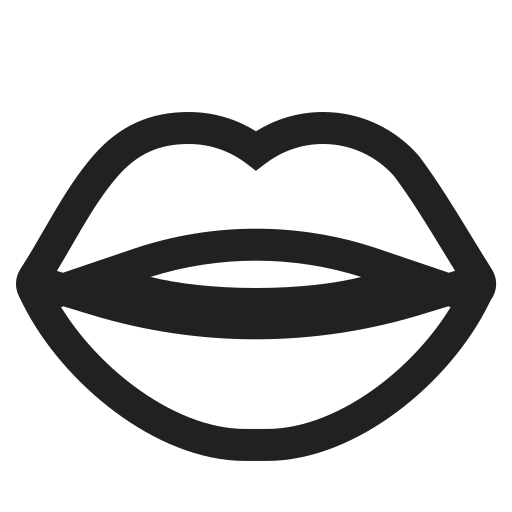
mouth high contrast